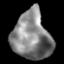
Tissue: lung
Cell type: Others
Senescence score: 0.2368
Nuclear area (px): 1778
Mean DAPI intensity: 132.236